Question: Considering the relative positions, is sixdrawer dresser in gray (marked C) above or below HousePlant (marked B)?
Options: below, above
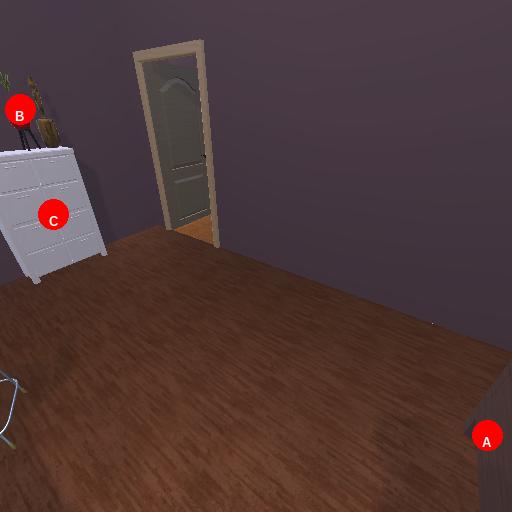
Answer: below